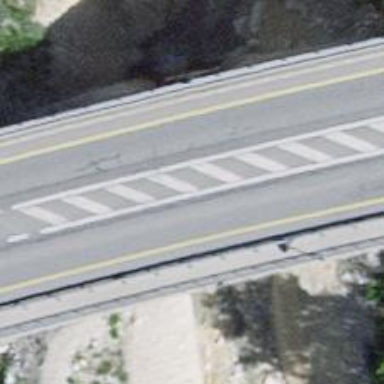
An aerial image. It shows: Asphalt bridge over primary highway. There are exclusive lanes for cyclists on both sides.